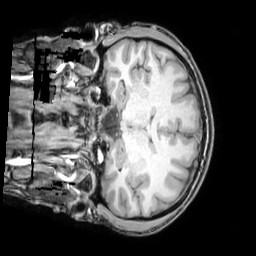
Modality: T1w
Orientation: coronal
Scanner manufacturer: philips
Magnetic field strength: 3 T
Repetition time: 0.008172 s
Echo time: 0.00375 s